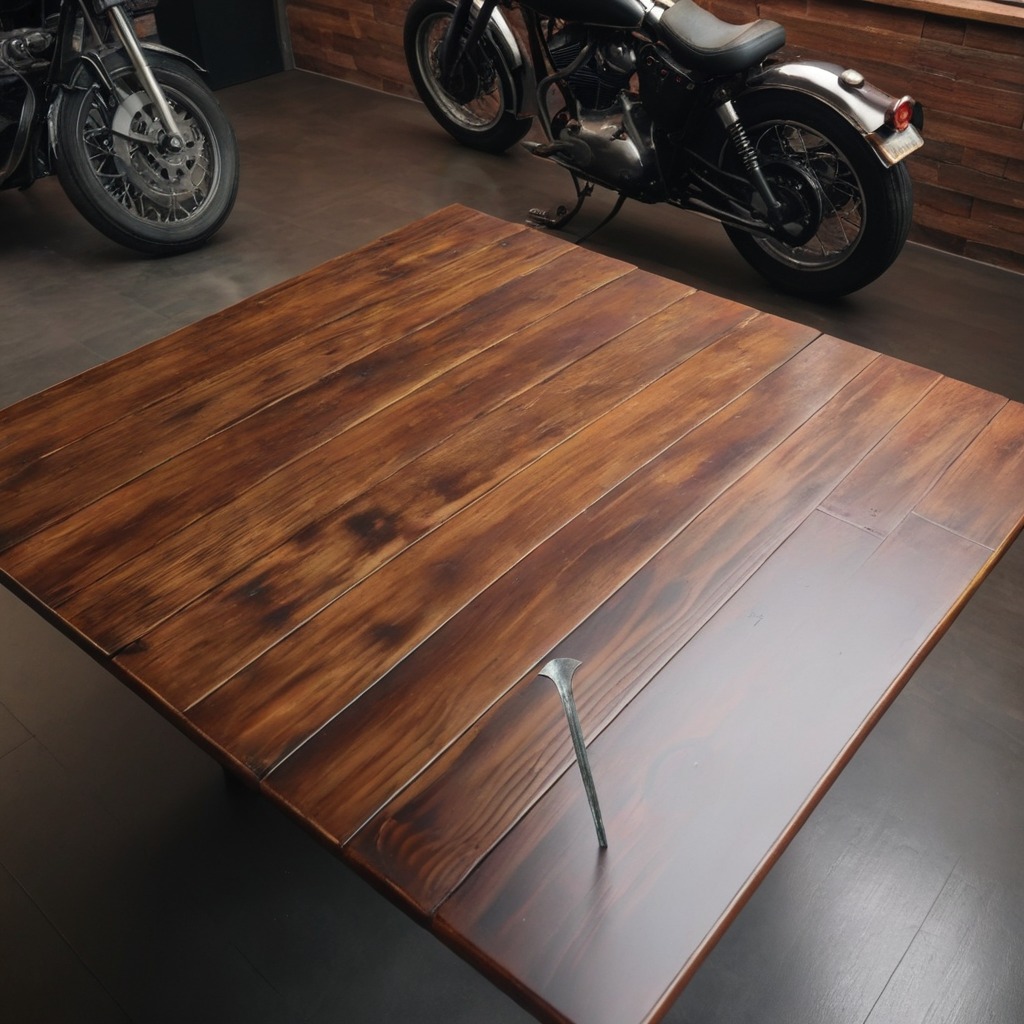
A nail is lying on the table.